Question: I get the following exception while trying to navigate from one page to another.
'''
// Code to execute if a navigation fails
private void RootFrame_NavigationFailed(object sender, NavigationFailedEventArgs e)
{
if (Debugger.IsAttached)
{
// A navigation has failed; break into the debugger
Debugger.Break();
}
}
'''
The structure of my app is as follows

And i try to navigate like so
'''
public MainPage()
{
InitializeComponent();
NavigationService.Navigate(new Uri("/Live.xaml", UriKind.Relative));
}
'''
What am i doing wrong here?
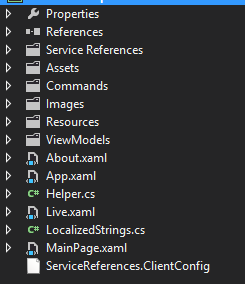
Answer: Try to move navigation from constructor to 'OnNavigatedTo' method.
'''
// Constructor
public MainPage()
{
InitializeComponent();
}
protected override void OnNavigatedTo(System.Windows.Navigation.NavigationEventArgs e)
{
base.OnNavigatedTo(e);
NavigationService.Navigate(new Uri("/Live.xaml", UriKind.Relative));
}
'''